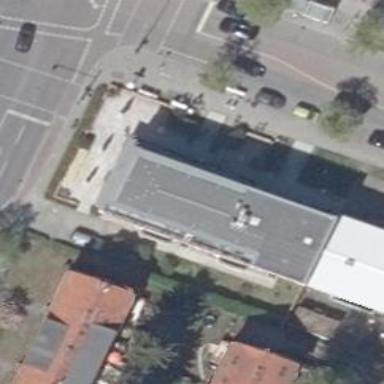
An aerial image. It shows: Café.